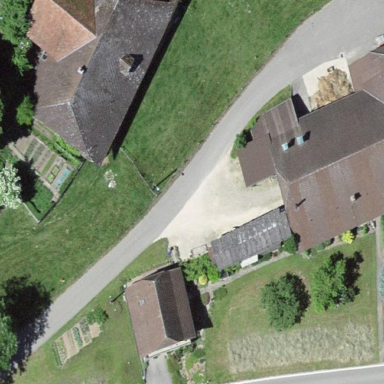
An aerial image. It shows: Farm building.